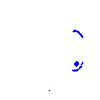
Particle: pion